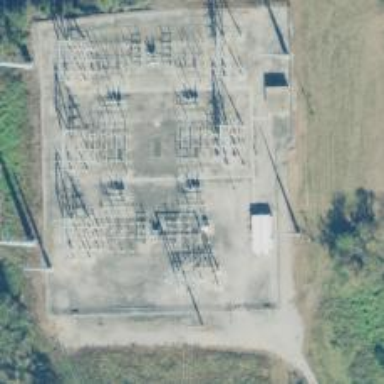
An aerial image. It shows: Switch for power supply.